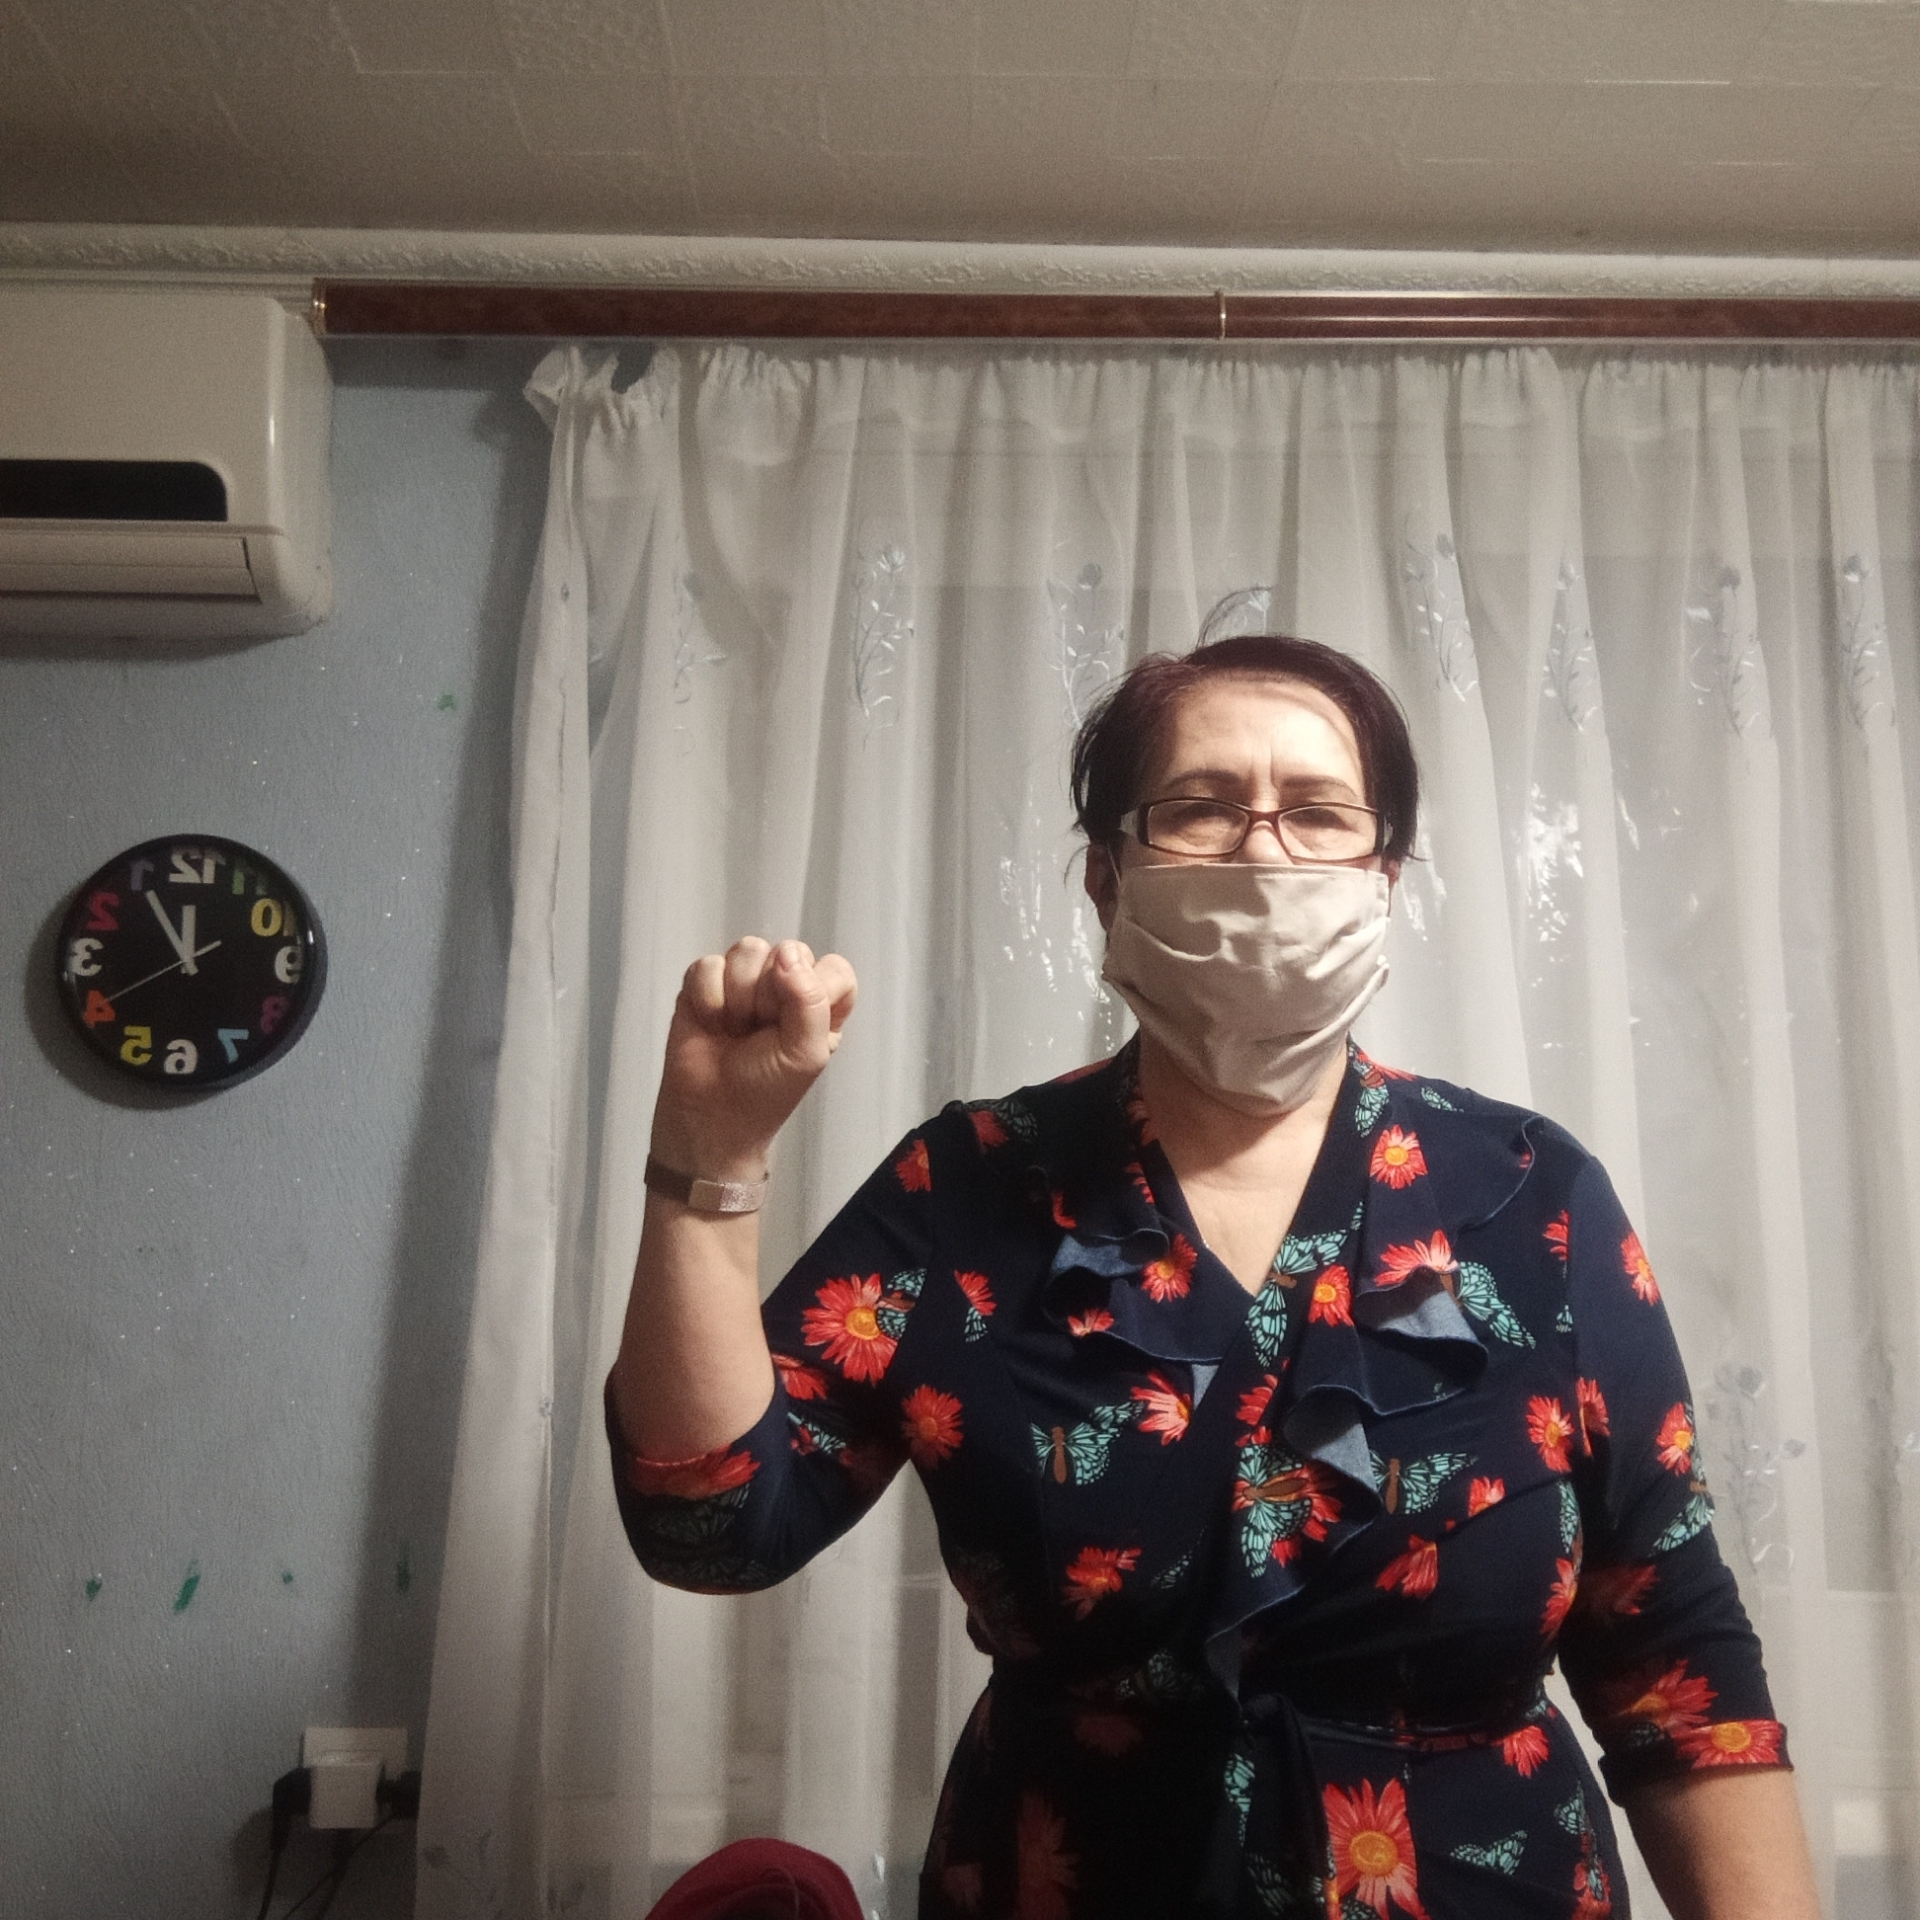
Label: noise